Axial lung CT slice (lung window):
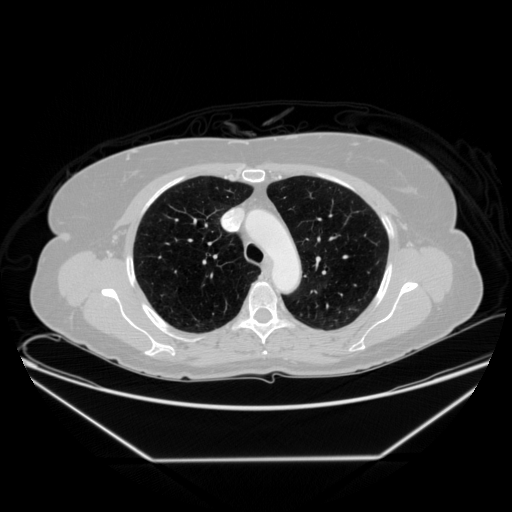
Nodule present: no